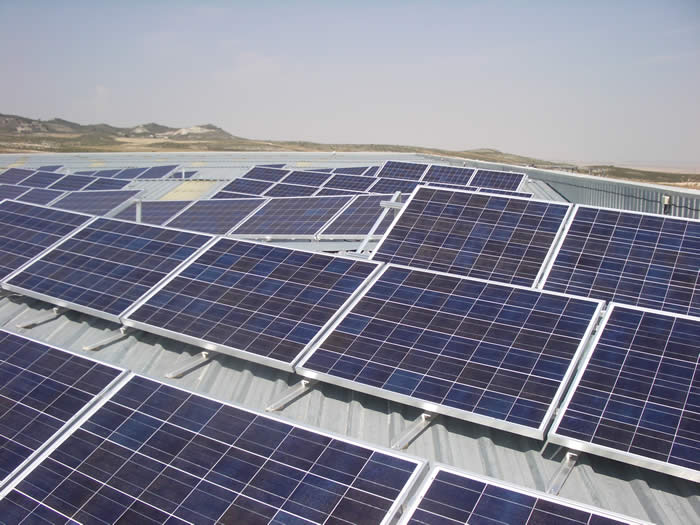
Label: Clean